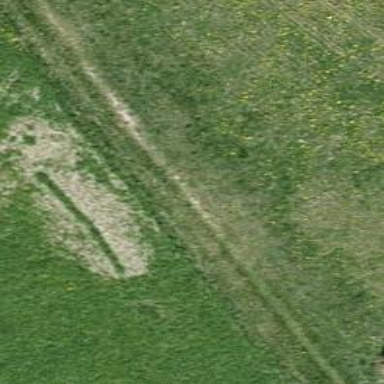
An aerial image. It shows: Beautiful meadow.